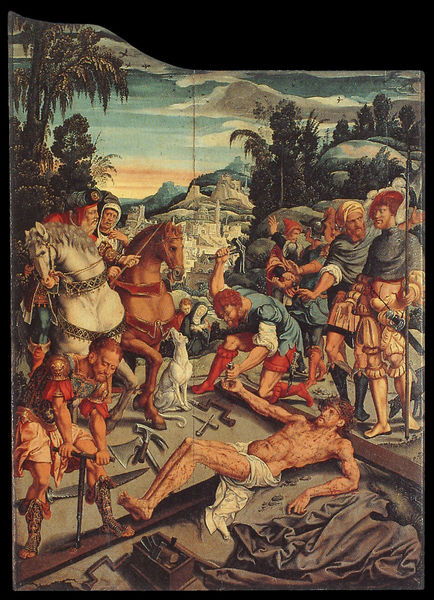
Titel: Altar der Kölner Familie Siegen
Institution: Nürnberg, Moritzkapelle
Schlagwörter: baum, berg, gemälde, himmel, kampf, bäume, menschen, ausschnitt, männer, hund, tuch, gespräch, bibel, rahmen, natur, büsche, wald, pferd, pferde, reiter, landschft, schlacht, blue, könig, people, red, soldaten, soldier, soldiers, white, painting, portrait, deutsch, bretter, nagel, nägel, eisen, buch, kreuz, tumult, ritter, schimmel, schaulustige, rom, römer, werkzeug, wood, sklave, jesus, kreuzigung, hammer, ross, horses, man, sky, tree, hills, landscape, orange, trees, death, christen, color, dogs, dornenkrone, sklaven, cross, tragedy, testament, scene, drapery, baustelle, renaissance, medieval, religion, cloth, crossing, horse, christ, jews, folter, christian, bible, bohrer, body, fragment, nail, tools, crucifiction, depth, crucification, romans, vista, nageln, jerusalem, tomb, burial, socks, mans, reiligion, holbein, judas, solders, christi, [aomtomg, frag,emt, jprses, jes